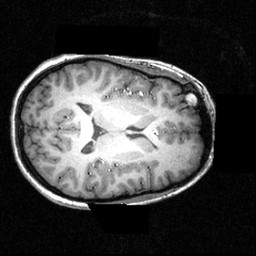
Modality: T1w
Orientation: axial
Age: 21
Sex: female
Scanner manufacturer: siemens
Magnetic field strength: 3.951 T
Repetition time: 1.5 s
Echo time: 0.00335 s